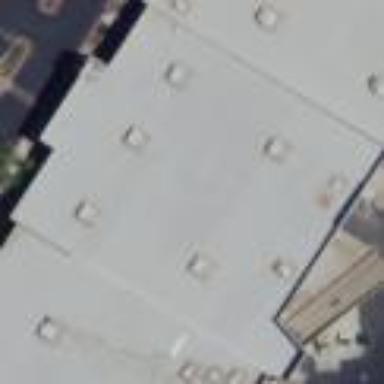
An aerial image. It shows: Building.